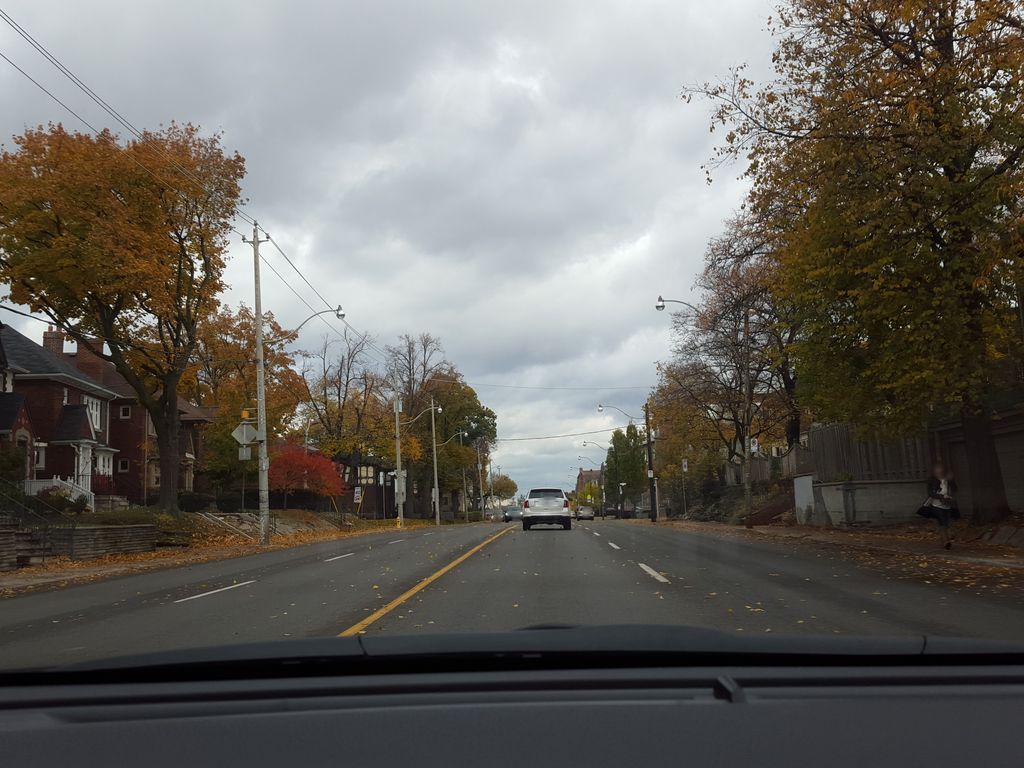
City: toronto